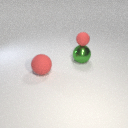
small red rubber sphere above large green metal sphere